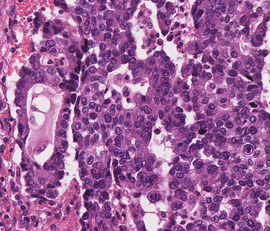
Tumor epithelial tissue: yes
Tumor-associated stroma tissue: yes
Normal tissue: no